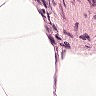
Metastatic tissue present: no